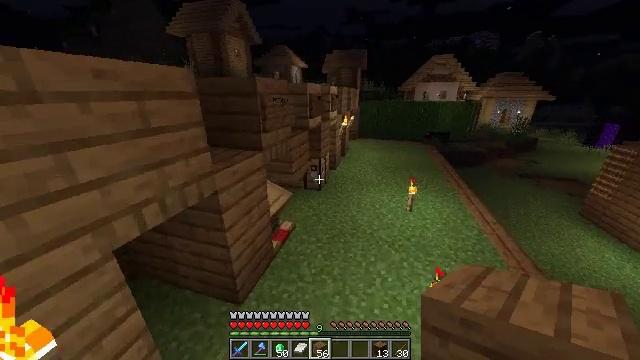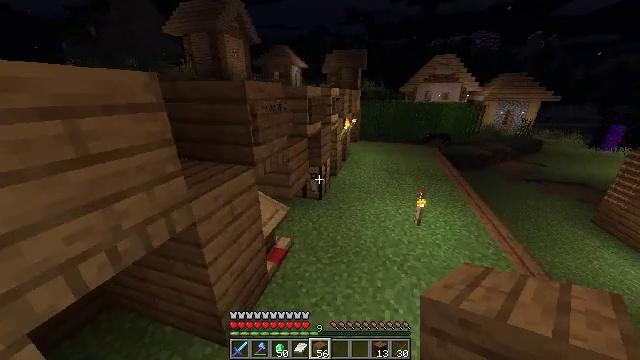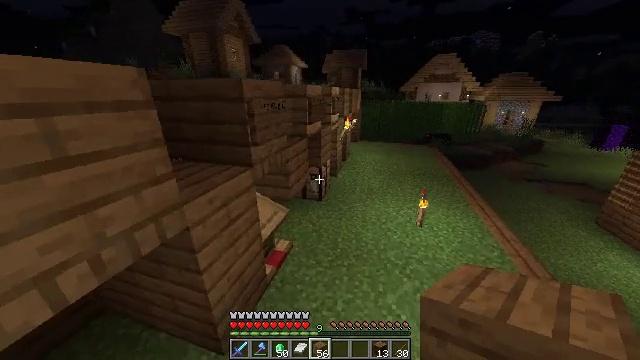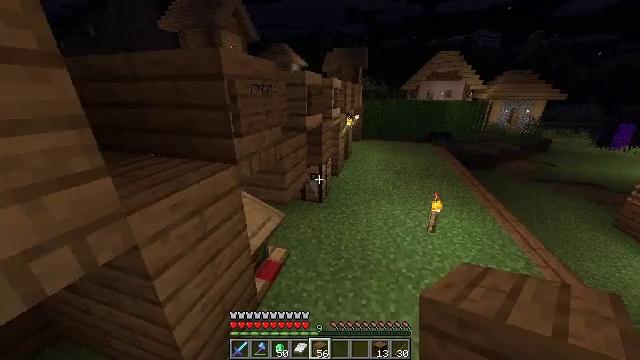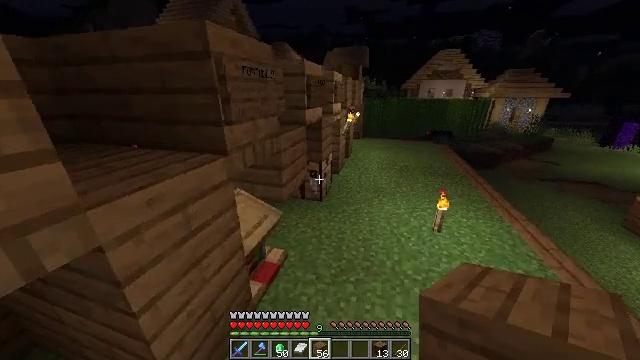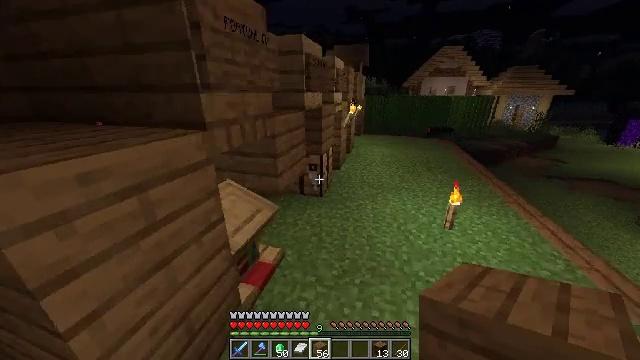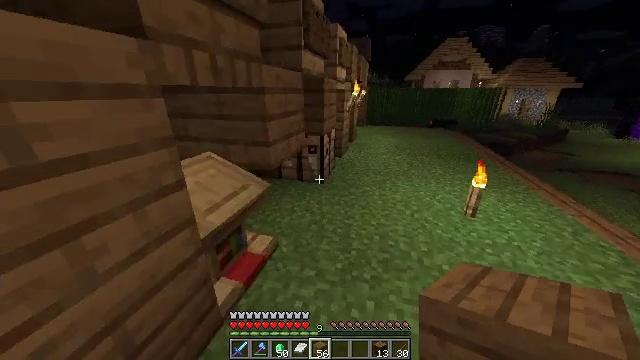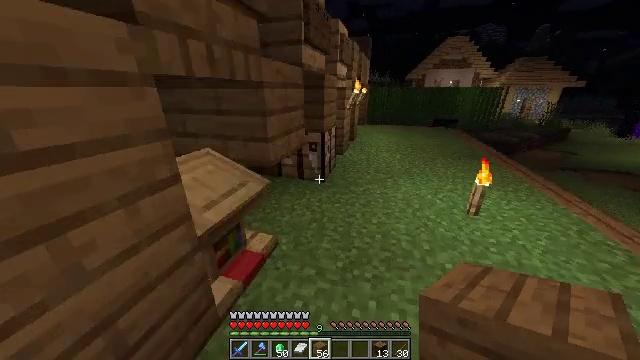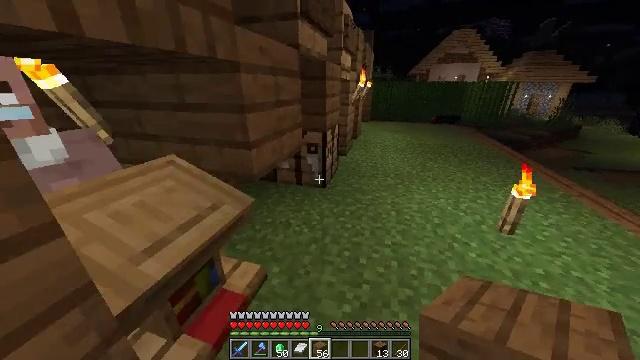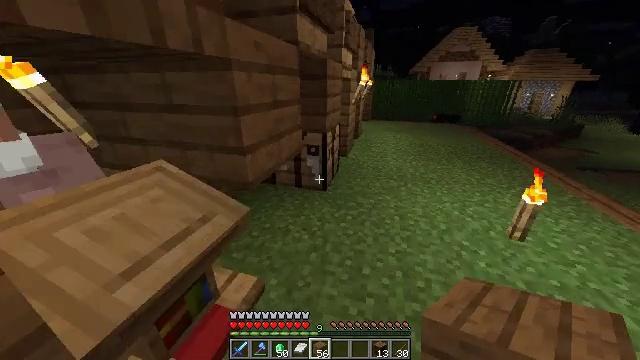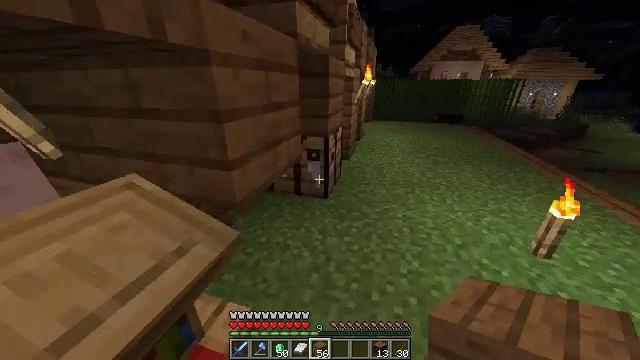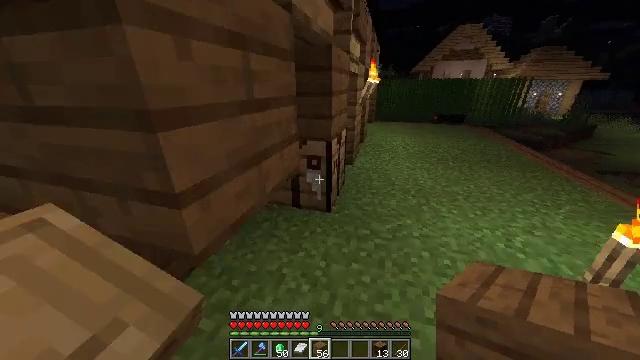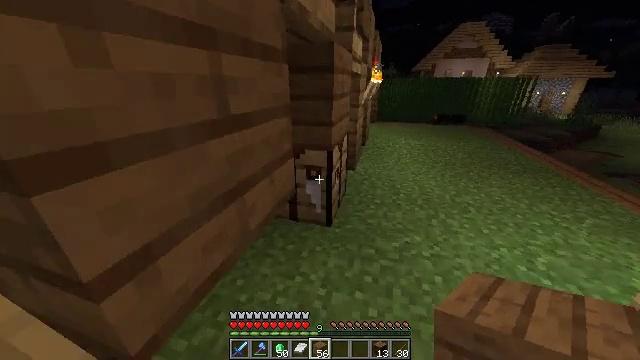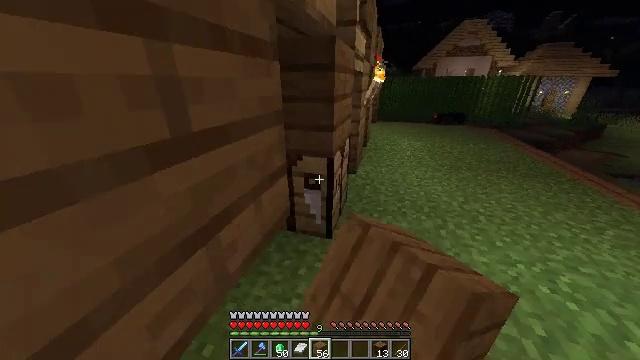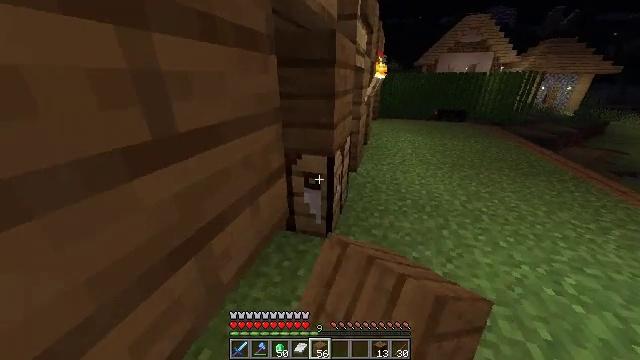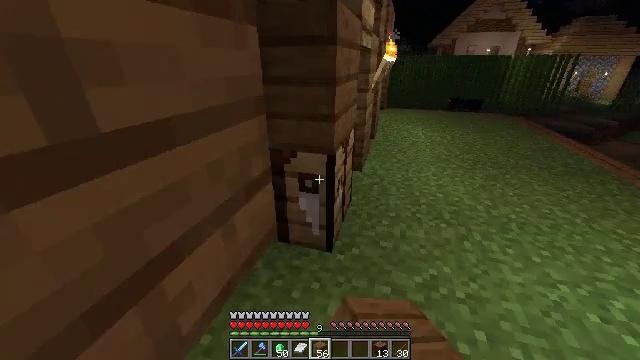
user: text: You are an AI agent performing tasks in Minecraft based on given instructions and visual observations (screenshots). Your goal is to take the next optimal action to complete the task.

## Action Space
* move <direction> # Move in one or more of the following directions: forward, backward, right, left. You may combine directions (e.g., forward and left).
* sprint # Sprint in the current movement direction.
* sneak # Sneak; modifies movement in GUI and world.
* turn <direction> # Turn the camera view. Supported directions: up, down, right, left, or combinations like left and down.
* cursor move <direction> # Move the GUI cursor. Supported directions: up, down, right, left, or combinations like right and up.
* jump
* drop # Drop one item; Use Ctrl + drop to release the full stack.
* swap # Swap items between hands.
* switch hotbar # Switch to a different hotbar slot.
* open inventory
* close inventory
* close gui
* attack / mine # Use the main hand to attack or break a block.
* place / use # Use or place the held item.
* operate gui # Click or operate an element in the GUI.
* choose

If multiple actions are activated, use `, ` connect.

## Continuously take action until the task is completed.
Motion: motion action
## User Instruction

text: Interact with the crafting table to create a spruce trapdoor from planks.
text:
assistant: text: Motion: move forward, sprint, jump
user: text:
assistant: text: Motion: move forward, sprint
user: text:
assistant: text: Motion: move forward, sprint
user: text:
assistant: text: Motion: move forward, sprint
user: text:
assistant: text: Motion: move forward, sprint
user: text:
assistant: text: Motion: move forward
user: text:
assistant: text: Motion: move forward
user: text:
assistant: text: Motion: move forward
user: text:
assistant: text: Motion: move forward
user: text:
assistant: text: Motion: move forward
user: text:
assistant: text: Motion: move forward
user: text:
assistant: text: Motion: move forward, use / place
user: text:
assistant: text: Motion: use / place
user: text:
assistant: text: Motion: use / place
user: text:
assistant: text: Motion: use / place
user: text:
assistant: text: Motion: no_op
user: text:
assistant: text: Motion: cursor move right and down, open gui
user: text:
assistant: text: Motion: no_op
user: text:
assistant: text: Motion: cursor move right and down
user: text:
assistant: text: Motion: cursor move down
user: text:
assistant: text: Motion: cursor move down
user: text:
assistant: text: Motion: no_op
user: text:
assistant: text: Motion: cursor move down
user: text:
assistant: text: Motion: no_op
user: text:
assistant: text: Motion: cursor move right and down
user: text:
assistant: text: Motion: cursor move right
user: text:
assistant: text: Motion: no_op
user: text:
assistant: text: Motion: no_op
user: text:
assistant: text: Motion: no_op
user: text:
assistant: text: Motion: no_op